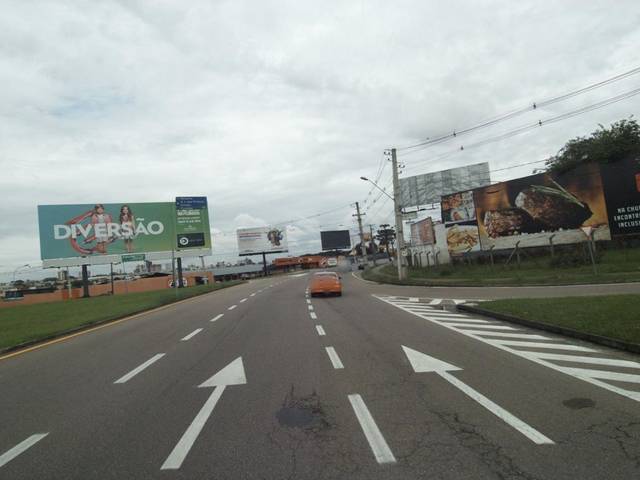
Region: Brazil
Coordinates: -25.536, -49.181